Question: I'd like to that with the letters in my application.

I tried everything with TextViews and Buttons. I used GridView and GridLayout but it did not work. I can make the button disappear and the button's text appear. My main problem is when i click on the "a" letter first it appears in the second box because there is the correct place. But it shloud appear in the first box. So i can't make letters appear the order as i click. If anyone has an idea how to do that please response.
Here is my code:
'''
int fillFactor = -1;
@Override
protected void onCreate(Bundle savedInstanceState) {
super.onCreate(savedInstanceState);
setContentView(R.layout.activity_main);
final String word = "SAMSUNG";
final LinearLayout linear = (LinearLayout)findViewById(R.id.linear);
for(int i=0;i<word.length();i++){
Button b = new Button(this);
b.setTag(word.charAt(i));
b.setLayoutParams(new LinearLayout.LayoutParams(48,48));
linear.addView(b);
}
for(int j=0;j<word.length();j++){
Button bn = new Button(this);
bn.setTag(word.charAt(j));
bn.setLayoutParams(new LinearLayout.LayoutParams(48,48));
linear.addView(bn);
bn.setOnClickListener(new OnClickListener() {
@Override
public void onClick(View v) {
if(fillFactor < word.length())
fillFactor++;
Button view = null;
Button clickedview = view;
//find a correct button
Button leftButton = ((Button)linear.getChildAt(fillFactor));
if((boolean)leftButton.getTag().equals((String)clickedview.getTag()));
leftButton.setText((CharSequence) clickedview.getTag());
if(checkComplete()) moveToNextWordActivity();
else {
Toast.makeText(MainActivity.this, "Invalid character", Toast.LENGTH_LONG).show();
fillFactor--;
}
}
private boolean checkComplete() {
return fillFactor == word.length() - 1;
}
private void moveToNextWordActivity() {
}
});
}
'''
}
}
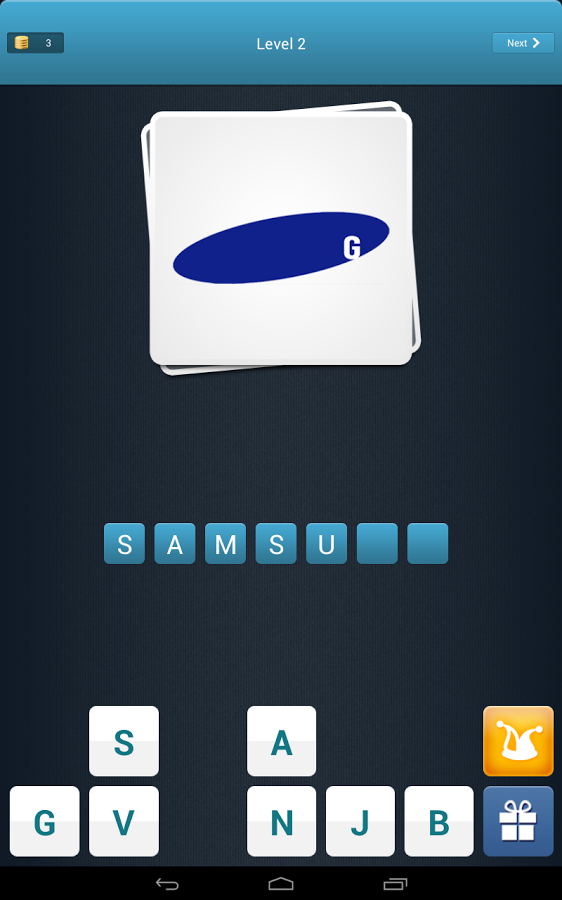
Answer: my idea is like that:
make an 'Button' array of the letter of the word you need to find.
down forget to initialize all of the buttons on the 'onCreate()'.
in addition, make an 'int' array at the same size.
'''
Button[] letters = new Button[size];
int[] arr = new int[size];
'''
set all of the number in the array to 0;
'''
for(int i = 0; i < size; i++)
{
arr[i] = 0;
}
'''
now, every time the user press a letter, search for the first variable that equal to 0, lets call it 'i'.
change the text of the 'Button' in the array at 'i' to the letter you need and the 'int' at 'i' to 1.
'''
@Override
public void onClick(View v)
{
for(int i = 0; i < size; i++)
{
if(arr[i] == 0)
{
arr[i] = 1;
letters[i].setText(view.getText().toString());
break;
}
}
if(arr[size-1] == 1)
{
test();
}
}
'''
//i would suggest to check all of the array in case the user removed one of the middle letters but it will work this way too. i did it for the sake of simplicity
now, all of the letters in the word.
when the last letter is placed the function 'test()' will be called.
this function will get the letter and turn in into a word('String'):
'''
public void test()
{
String word = "";
for(int i = 0; i < size; i++)
{
word += letters[i].getText().toString();
}
if(word == requested_word)
{
doSomething(); // winning notification or what you need to do
}
}
'''
'requested_word' is the word you need to find.
please keep in mind that you can make it better and this is the basic concept.
alse, i didn't use ide to check the code and i might have few typoes.
good night and keep coding ;)